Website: lowes
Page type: billing-address
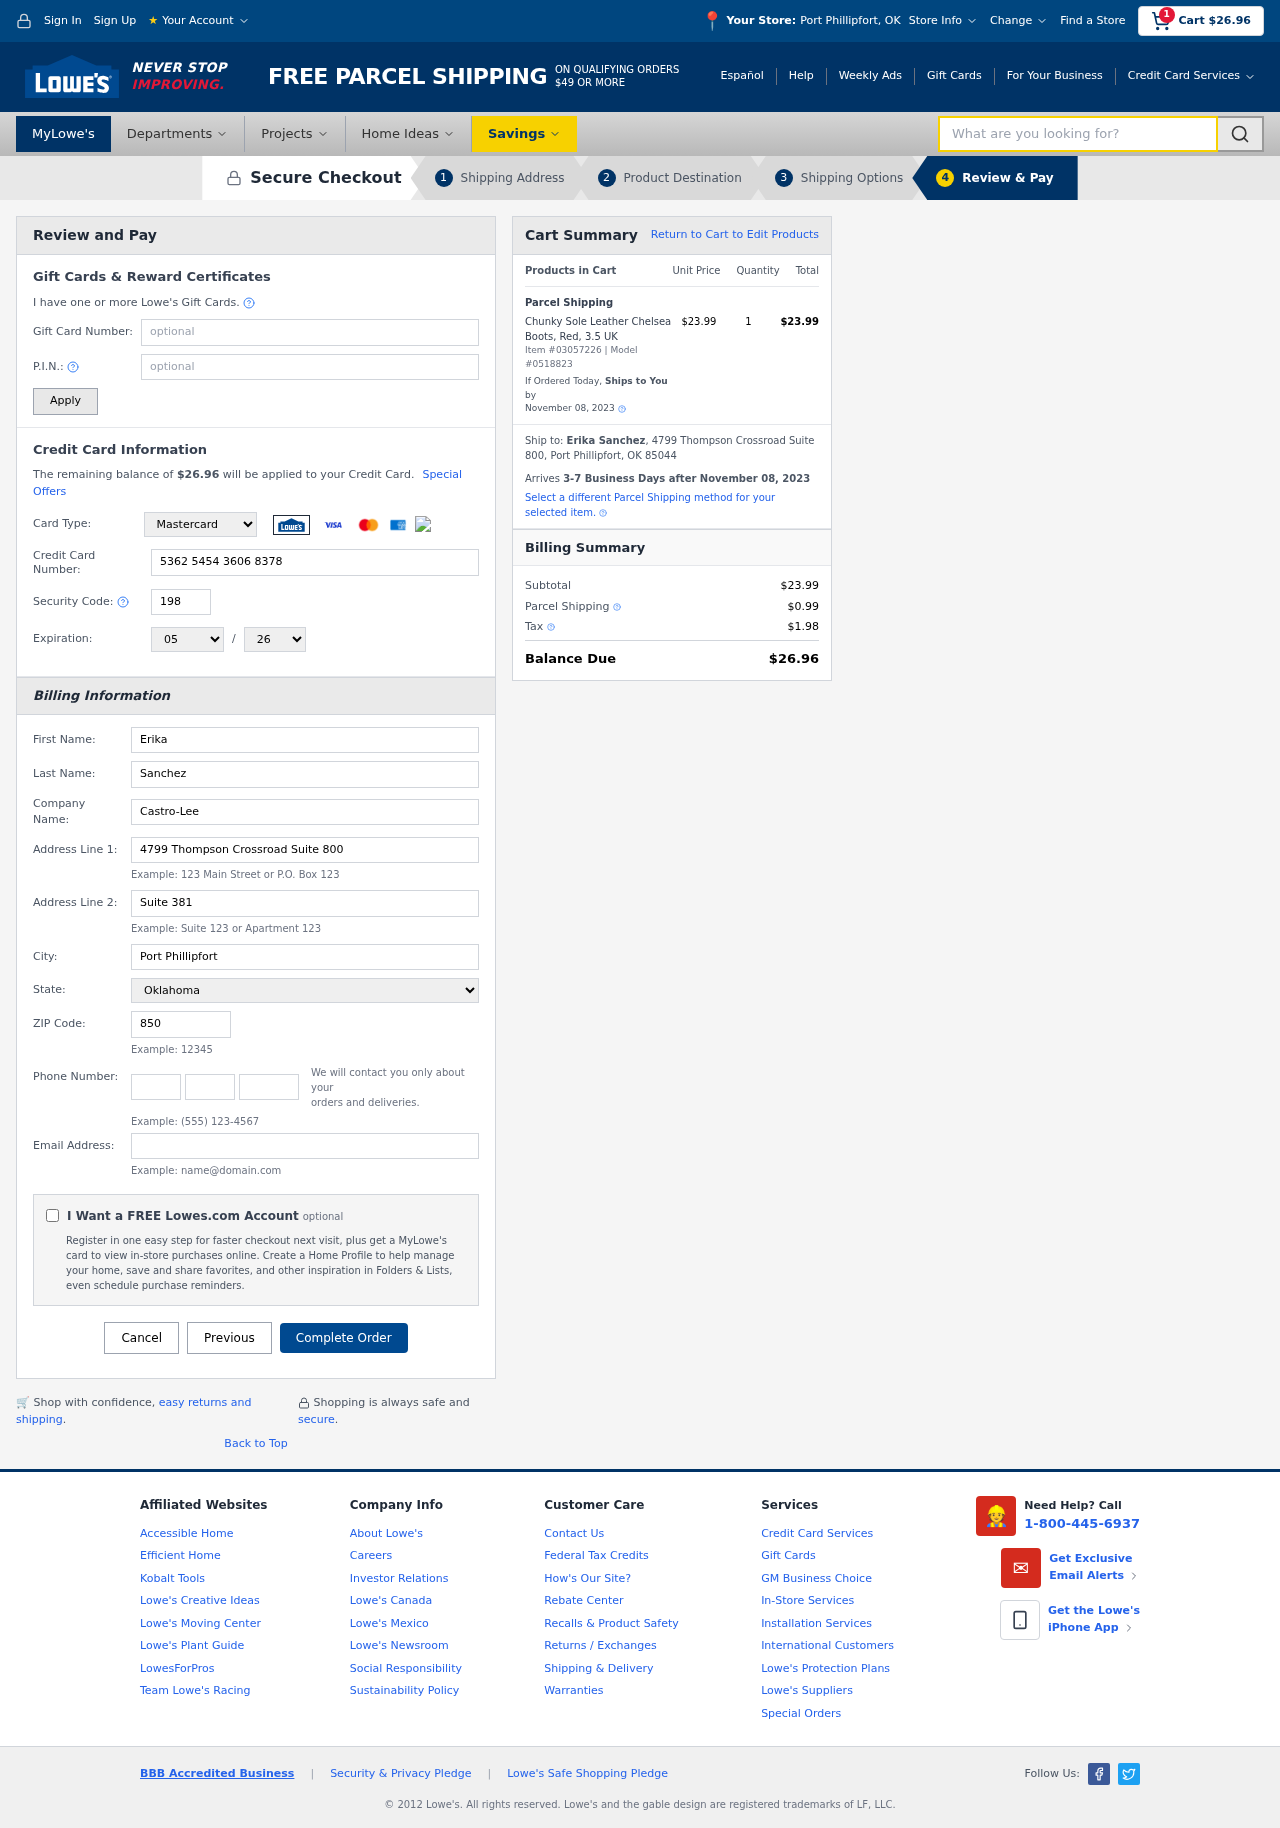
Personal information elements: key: PII_CARD_CVV
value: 198
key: PII_CARD_EXPIRY_MONTH
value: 05
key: PII_CARD_EXPIRY_YEAR
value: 26
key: PII_CARD_NUMBER
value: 5362 5454 3606 8378
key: PII_CARD_TYPE
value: Mastercard
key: PII_CITY
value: Port Phillipfort
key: PII_CITY_STATE
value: Port Phillipfort, OK
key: PII_COMPANY
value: Castro-Lee
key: PII_EMAIL
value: erika.sanchez@hotmail.com
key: PII_FIRSTNAME
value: Erika
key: PII_FULLNAME
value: Erika Sanchez
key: PII_LASTNAME
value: Sanchez
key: PII_PHONE_AREA
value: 927
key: PII_PHONE_PREFIX
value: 779
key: PII_PHONE_SUFFIX
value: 2157
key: PII_POSTCODE
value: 85044
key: PII_STATE
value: Oklahoma
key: PII_STREET
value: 4799 Thompson Crossroad Suite 800
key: PII_STREET2
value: Suite 381
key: PII_CITY_STATE_ZIP
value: Port Phillipfort, OK 85044
Product elements: key: PRODUCT1_NAME
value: Chunky Sole Leather Chelsea Boots, Red, 3.5 UK
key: PRODUCT1_PRICE
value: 23.99
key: PRODUCT1_QUANTITY
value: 1
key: PRODUCT_ITEM_NUMBER
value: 03057226
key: PRODUCT_MODEL_NUMBER
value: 0518823
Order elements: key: ORDER_SUBTOTAL
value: $26.96
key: ORDER_TOTAL
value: $26.96
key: ORDER_SHIPPING_DATE
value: November 08, 2023
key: ORDER_SUBTOTAL
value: $23.99
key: ORDER_DELIVERY_DATE
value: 3-7 Business Days after November 08, 2023
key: ORDER_SHIPPING_DATE2
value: November 08, 2023
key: ORDER_SUBTOTAL2
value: $23.99
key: ORDER_SHIPPING_COST
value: $0.99
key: ORDER_TAX
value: $1.98
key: ORDER_TOTAL2
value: $26.96
Search elements: key: HEADER_SEARCH
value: What are you looking for?